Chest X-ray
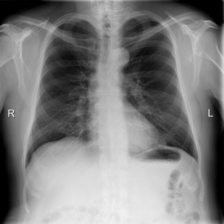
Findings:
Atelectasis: negative
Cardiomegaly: negative
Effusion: negative
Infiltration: negative
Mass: negative
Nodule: negative
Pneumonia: negative
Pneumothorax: negative
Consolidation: negative
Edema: negative
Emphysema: negative
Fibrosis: negative
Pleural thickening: negative
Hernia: negative